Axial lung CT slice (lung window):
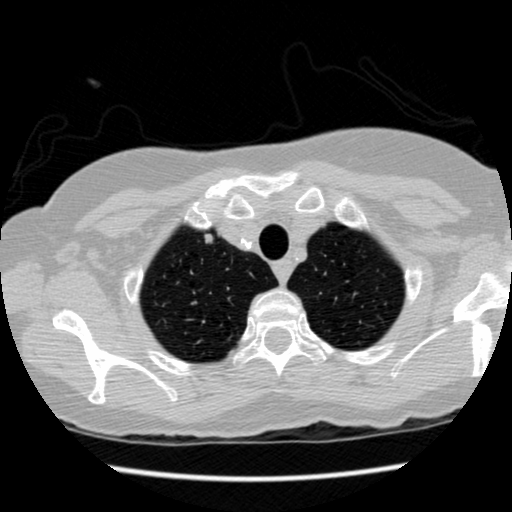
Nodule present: yes
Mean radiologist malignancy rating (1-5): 3.25